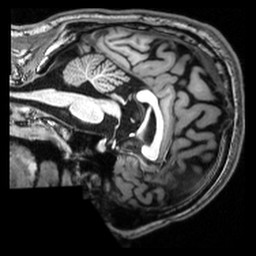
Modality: T1w
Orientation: sagittal
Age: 22
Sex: male
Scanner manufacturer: siemens
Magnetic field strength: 3 T
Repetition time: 2.53 s
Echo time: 0.00339 s